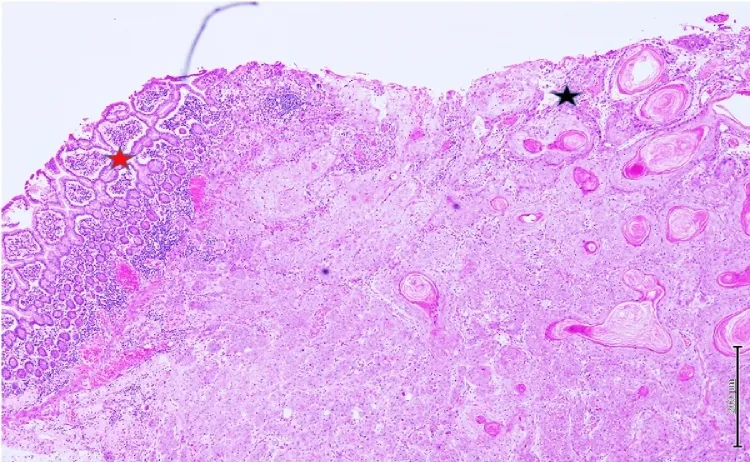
Section showing normal small intestinal mucosa (red star) with adjacent well differentiated keratinizing squamous cell carcinoma in the mucosa extending to deep aspect (black star).
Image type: pathology (h&e)